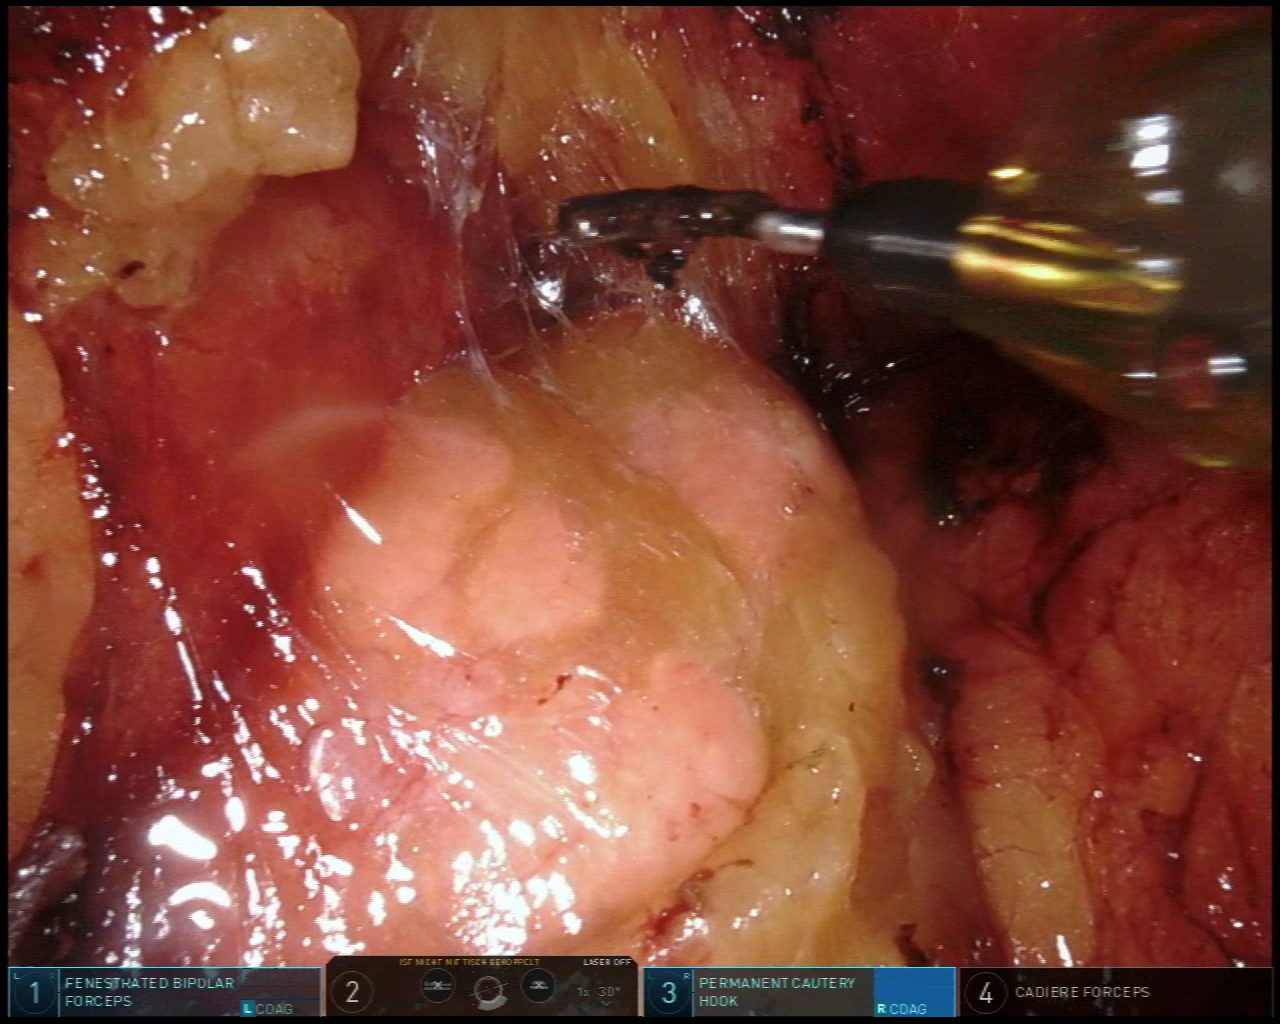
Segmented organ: pancreas
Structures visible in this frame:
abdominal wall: no
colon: no
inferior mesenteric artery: no
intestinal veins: no
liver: no
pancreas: yes
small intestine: no
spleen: no
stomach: no
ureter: no
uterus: no
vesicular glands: no